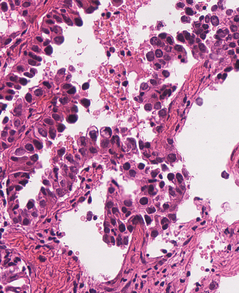
Tumor epithelial tissue: yes
Tumor-associated stroma tissue: yes
Normal tissue: no